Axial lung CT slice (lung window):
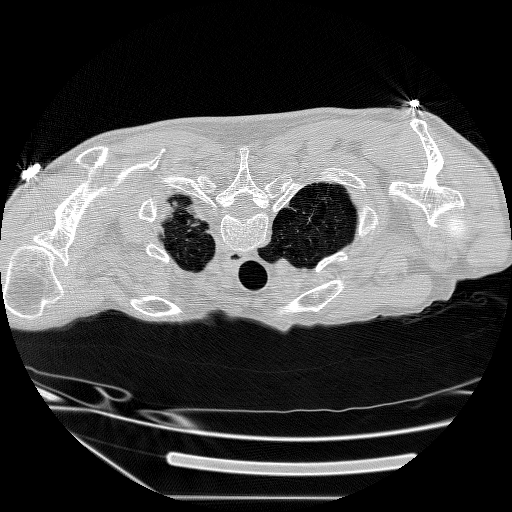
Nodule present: no